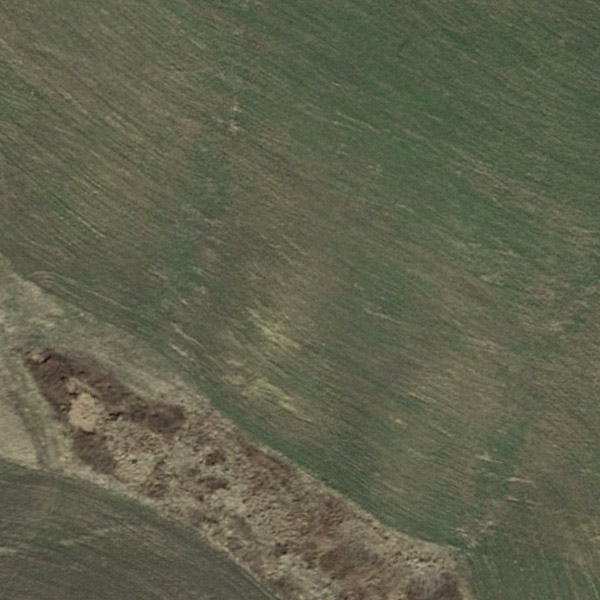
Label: Meadow